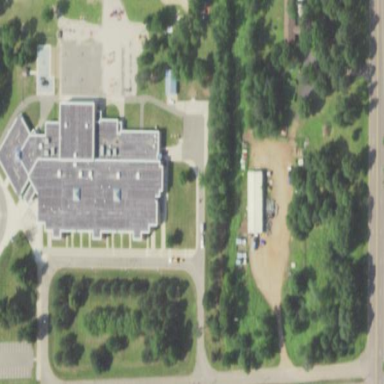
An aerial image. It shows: School building.